Aerial crown-view tile of a tropical tree (Barro Colorado Island, Panama), acquired 20240716:
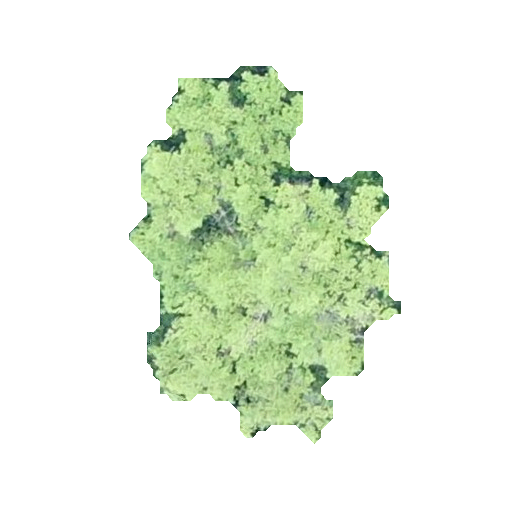
Species: Terminalia amazonia
GBIF accepted scientific name: Terminalia amazonica
Crown area: 102.348 m²